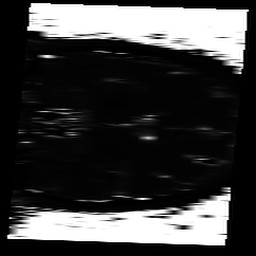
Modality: T2map
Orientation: coronal
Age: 29
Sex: male
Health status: ill